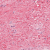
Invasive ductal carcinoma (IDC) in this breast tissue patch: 0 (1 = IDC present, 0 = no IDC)